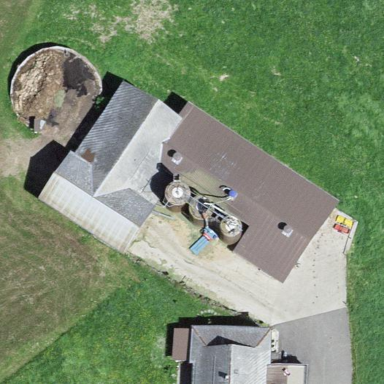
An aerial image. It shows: Farmyard area.